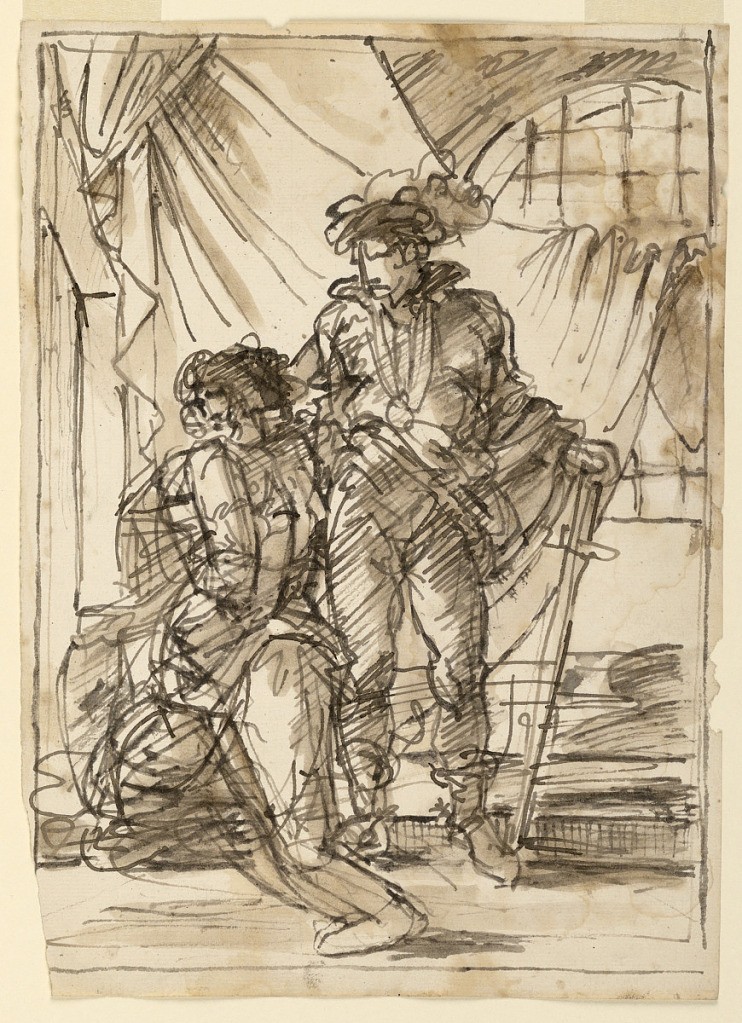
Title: The Beheading of St. John Baptist
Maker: Fortunato Duranti, Italian, 1787 - 1863
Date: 1820-1850
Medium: Pen and ink, brush and sepia on light brown-gray paper
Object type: Drawing
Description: St. John kneels at left. A pompously clothed man, his hat ornated with feathers, spurred boots, is turning the head of the saint into the right position. His left hand leans upon the uncovered sword. The scenery is a vaulted room with railed window and a curtain. A bed stands in the room. Framing line.